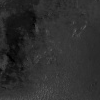
Atmospheric dust classification: not_dusty